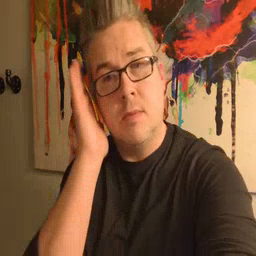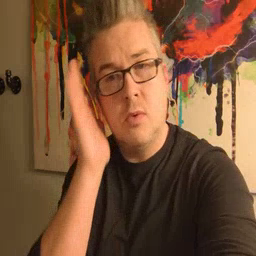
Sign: bedroom